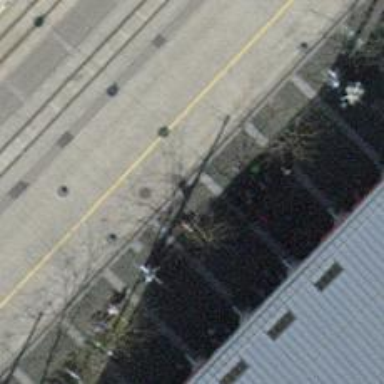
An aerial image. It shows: Black bench.